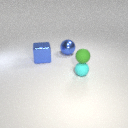
small cyan rubber sphere below small green rubber sphere